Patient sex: F
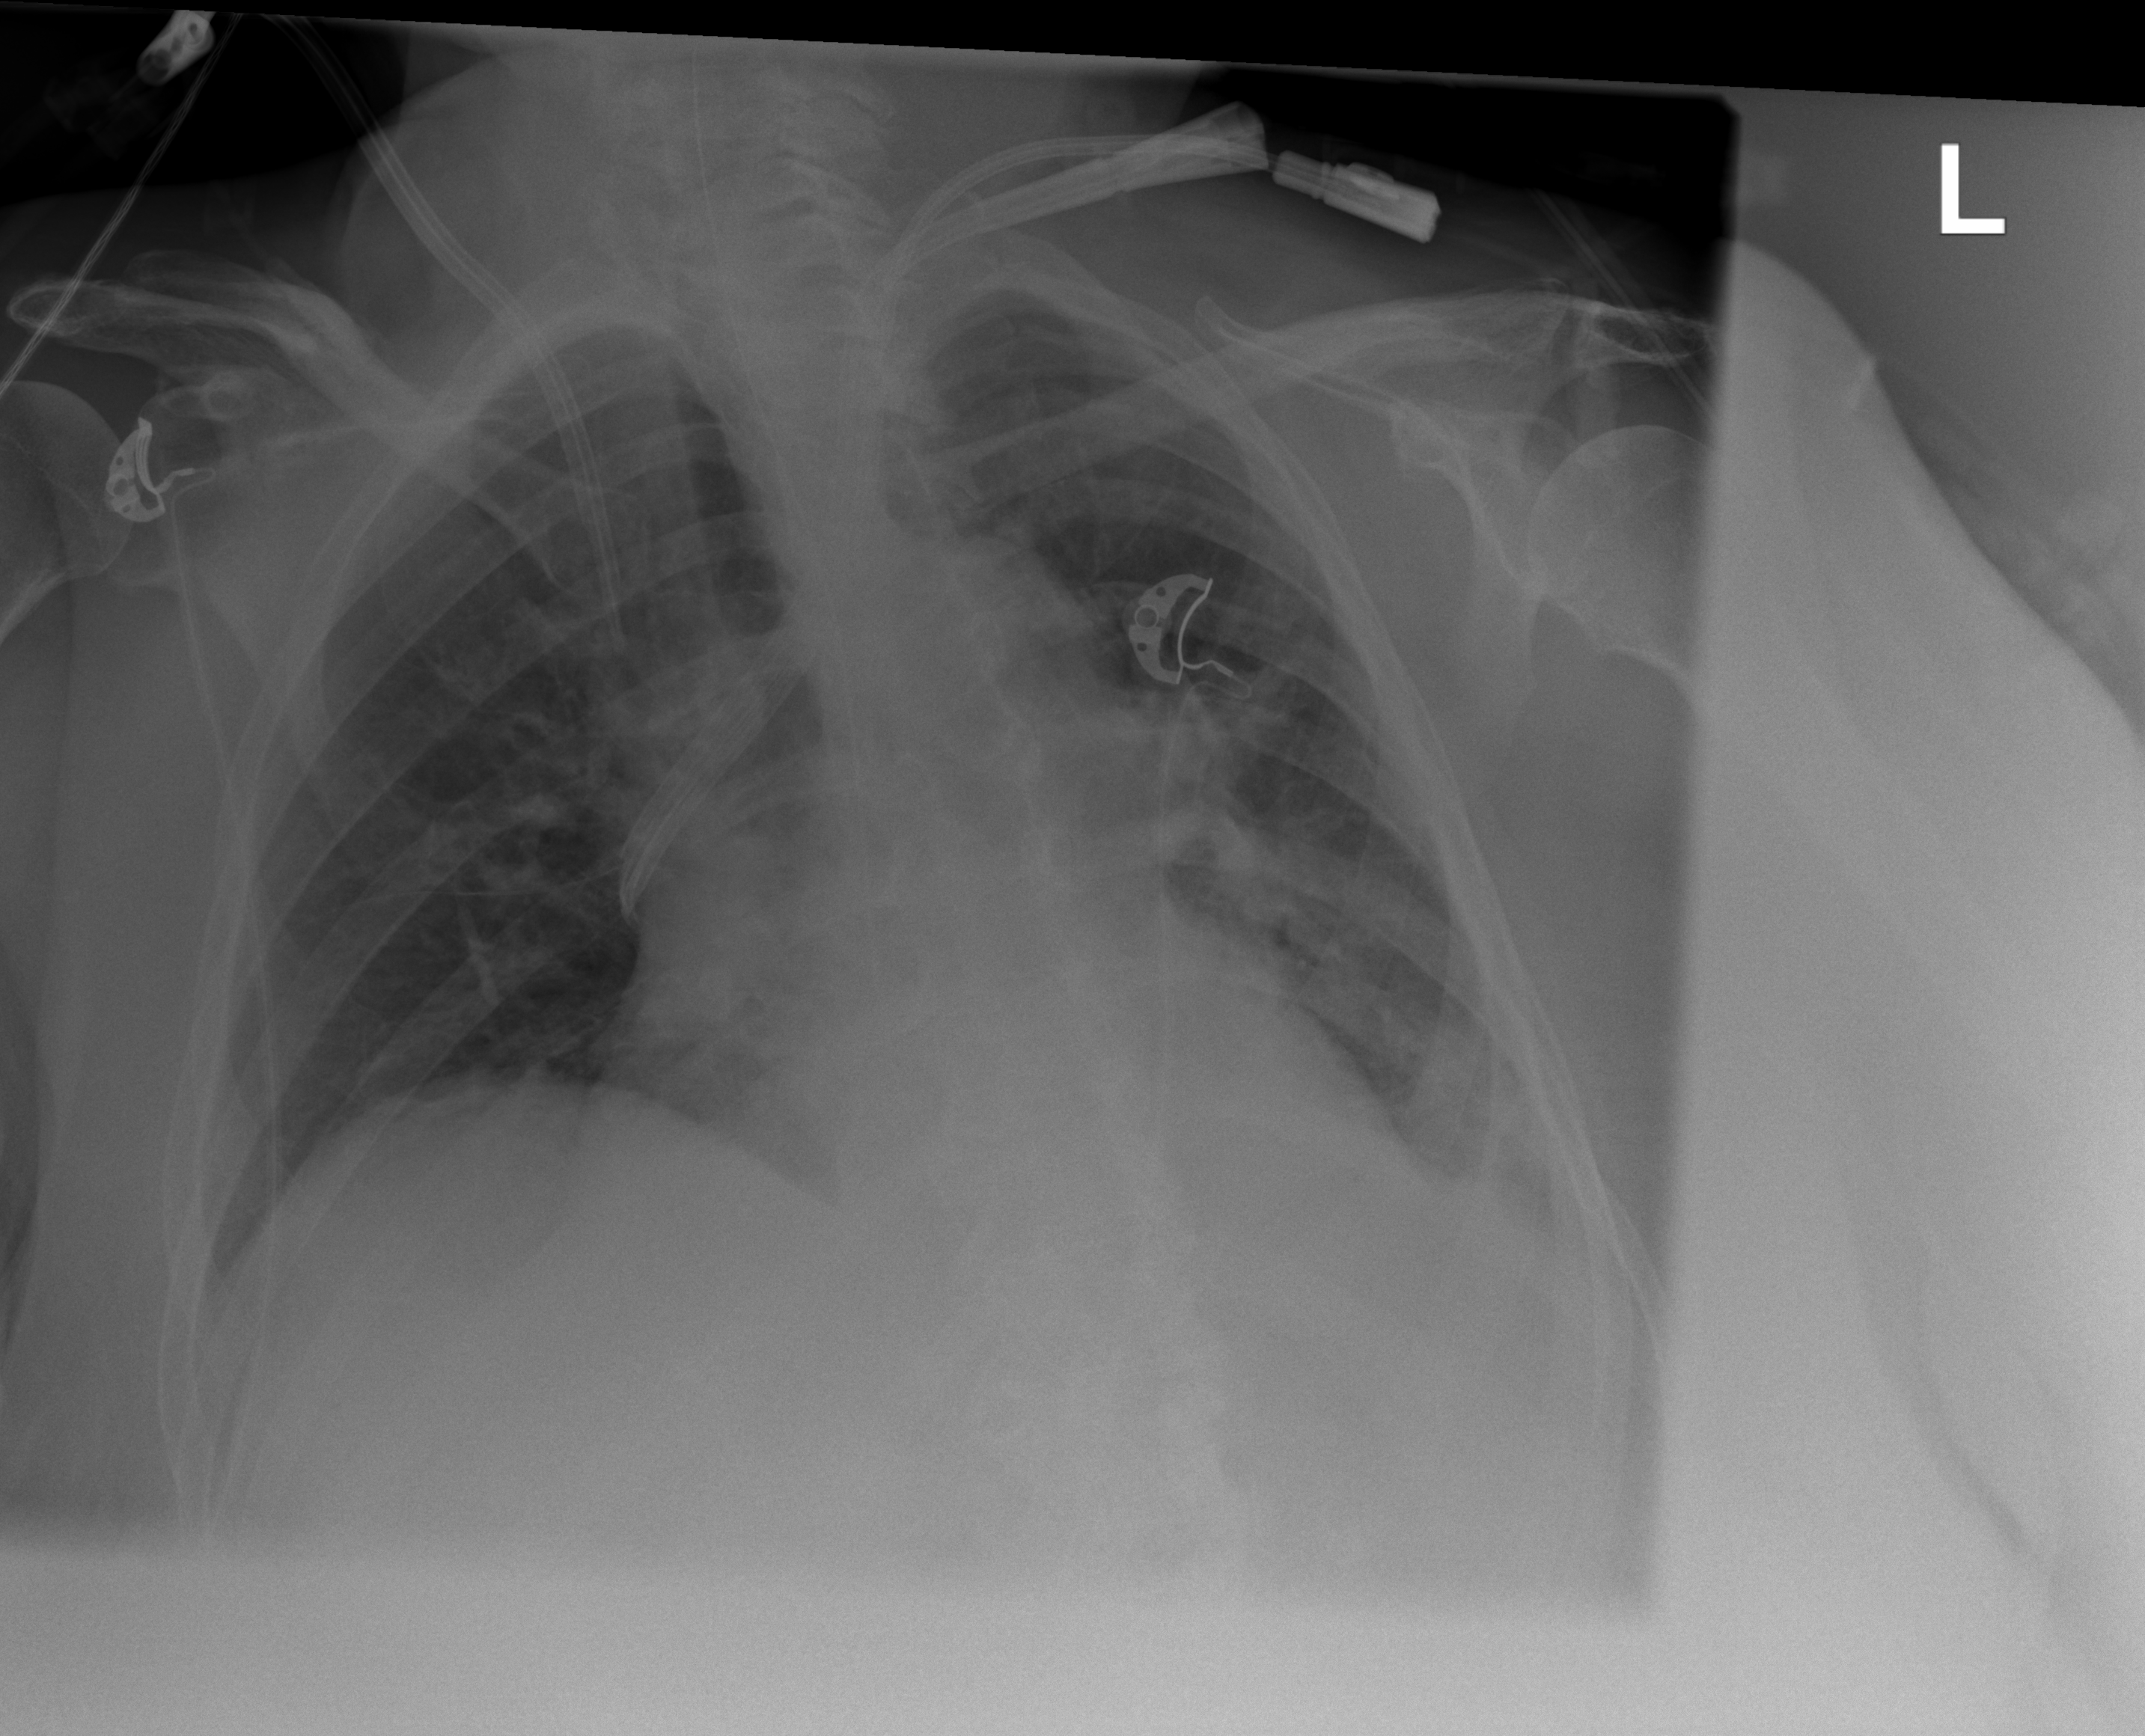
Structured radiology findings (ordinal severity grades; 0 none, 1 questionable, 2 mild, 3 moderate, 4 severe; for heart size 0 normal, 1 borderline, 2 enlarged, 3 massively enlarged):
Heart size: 2
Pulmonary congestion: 0
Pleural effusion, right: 0
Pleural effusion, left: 3
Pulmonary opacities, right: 0
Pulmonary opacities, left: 1
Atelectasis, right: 0
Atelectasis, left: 3